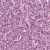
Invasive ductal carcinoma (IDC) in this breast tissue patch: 1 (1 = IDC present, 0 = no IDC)